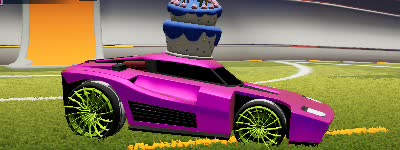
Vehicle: breakout